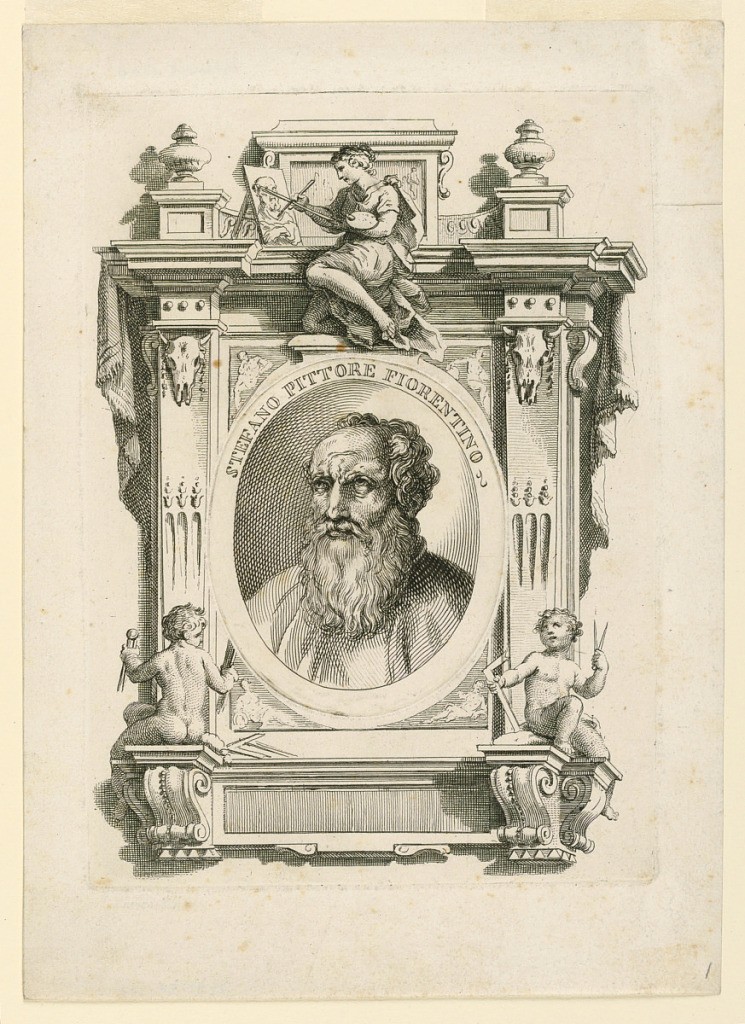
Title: Portrait of Stefano Fiorentino
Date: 1690-1720
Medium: Engraving on paper
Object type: Print
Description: Bust-length portrait of an old bearded men in three-quarter view facing left, in a medallion which is set into an elaborate framework of flanking pillars joined by an entablature upon which a muse is painting the portrait of Stefano. Two putto seated on brackets at the base of the pillars.